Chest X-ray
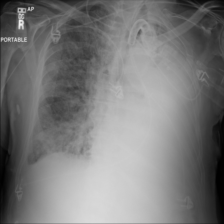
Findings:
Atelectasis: negative
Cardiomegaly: negative
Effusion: negative
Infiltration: negative
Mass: negative
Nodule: negative
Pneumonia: negative
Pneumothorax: negative
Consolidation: negative
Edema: negative
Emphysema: negative
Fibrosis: negative
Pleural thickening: negative
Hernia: negative